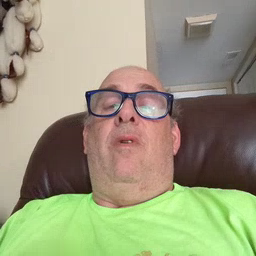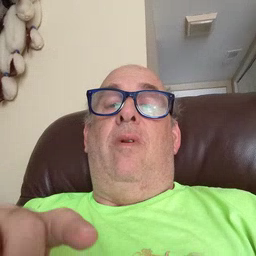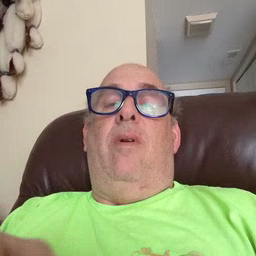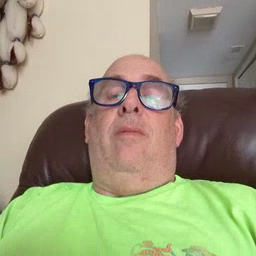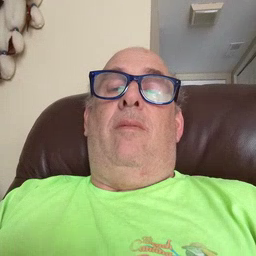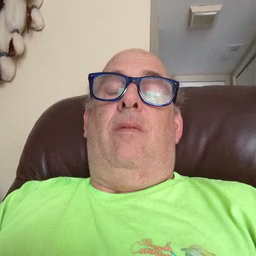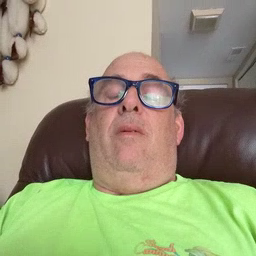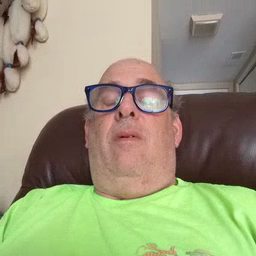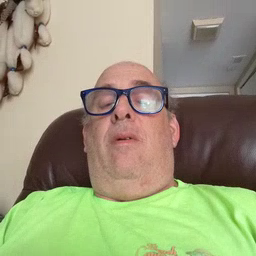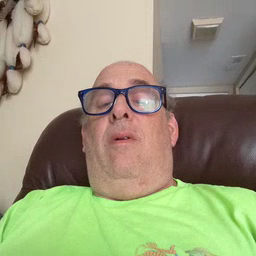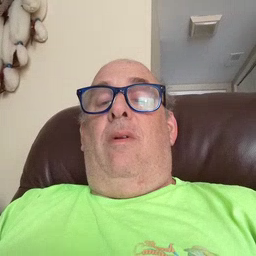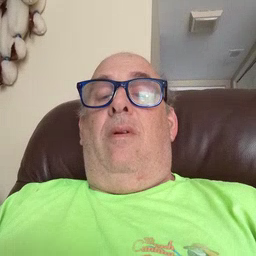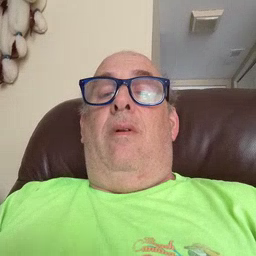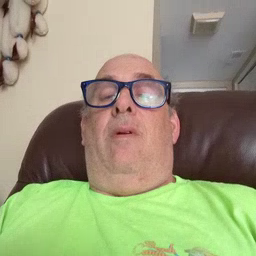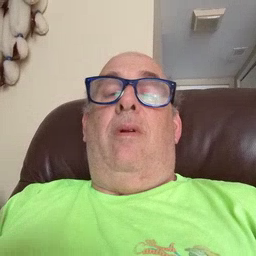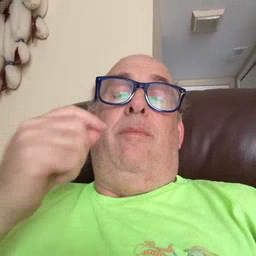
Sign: bee